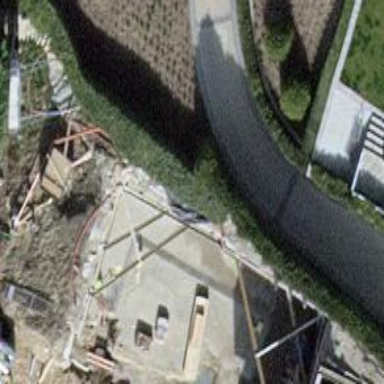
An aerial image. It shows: Road with steps.